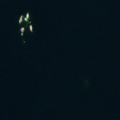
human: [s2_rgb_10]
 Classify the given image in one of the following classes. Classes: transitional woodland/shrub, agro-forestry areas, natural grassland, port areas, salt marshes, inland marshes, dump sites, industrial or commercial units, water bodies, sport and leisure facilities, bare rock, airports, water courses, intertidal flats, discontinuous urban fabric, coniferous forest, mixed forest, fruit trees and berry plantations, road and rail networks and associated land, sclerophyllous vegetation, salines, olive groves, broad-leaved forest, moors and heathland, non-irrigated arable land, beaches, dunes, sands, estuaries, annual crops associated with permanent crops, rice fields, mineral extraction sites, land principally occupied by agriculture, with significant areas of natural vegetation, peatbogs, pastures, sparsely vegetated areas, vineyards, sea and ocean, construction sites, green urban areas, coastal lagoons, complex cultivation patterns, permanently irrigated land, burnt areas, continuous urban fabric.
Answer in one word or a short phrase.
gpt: sea and ocean